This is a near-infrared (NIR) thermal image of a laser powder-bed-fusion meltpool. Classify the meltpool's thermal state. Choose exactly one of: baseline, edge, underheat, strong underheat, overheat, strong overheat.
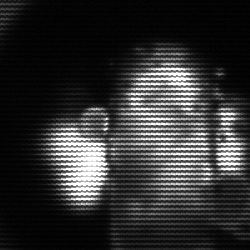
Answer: strong underheat